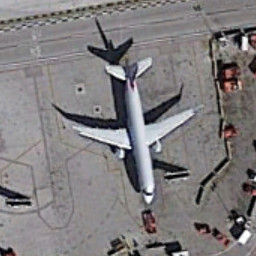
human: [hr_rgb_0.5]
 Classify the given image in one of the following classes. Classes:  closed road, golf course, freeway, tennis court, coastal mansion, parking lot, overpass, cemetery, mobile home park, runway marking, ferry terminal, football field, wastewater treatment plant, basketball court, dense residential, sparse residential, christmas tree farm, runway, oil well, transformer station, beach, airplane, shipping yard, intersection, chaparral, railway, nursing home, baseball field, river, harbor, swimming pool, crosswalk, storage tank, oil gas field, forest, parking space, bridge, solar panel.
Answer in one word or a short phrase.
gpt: airplane